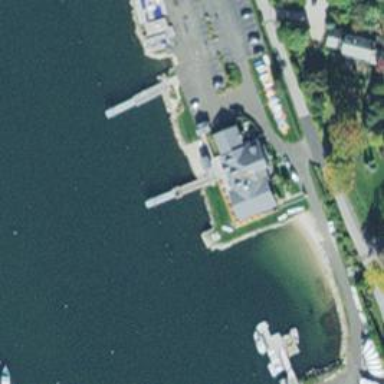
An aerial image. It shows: Man-made pier.